Question: I am using a Wicket formpanel to allow admins of the webapp to edit user account data. There is a password field, where an admin can set a new password for a user and other account data fields. When I open the formpanel the browser autofills the password field with MY password I saved in the browser. This field should be left blank by default. In addition the browser inserts my username ("admin") in the field for the mobile number!

Is there a way to avoid this behavior by changing the code of the formfield? For example prohibit autofill or something like this?
Here are the relevant code parts:
'''
mobile = new TextField<String>("mobile");
mobile.add(PhonenumberValidator.getInstance());
mobile.setOutputMarkupId(true);
addToForm(new FencedFeedbackPanel("mobileCfp", mobile));
addToForm(mobile);
generatedPassword = new GeneratedPasswordLabelPanel("generatedPassword");
generatedPassword.setOutputMarkupId(true);
generatePassword = new IndicatingAjaxLink<Void>("generatePassword"){
private static final long serialVersionUID = 6759645521399346111L;
@Override
public void onClick(AjaxRequestTarget target) {
generatedPasswordString = PasswordGenerator.generatePassword(8);
generatedPassword.setPasswordString(generatedPasswordString);
target.add(generatedPassword);
}
};
newPassword = new PasswordTextField("newPassword");
newPassword.add(PasswordValidator.getInstance());
newPassword.setOutputMarkupId(true);
newPassword.setModel(new Model<String>());
newPassword.setRequired(false);
newPassword.setResetPassword(true);
newPassword.add(new RequiredLabelBehavior());
confirmPassword = new PasswordTextField("confirmPassword");
confirmPassword.setOutputMarkupId(true);
confirmPassword.setModel(new Model<String>());
confirmPassword.setRequired(false);
confirmPassword.setResetPassword(true);
confirmPassword.add(new RequiredLabelBehavior());
pwContainer = new WebMarkupContainer("pwContainer");
pwContainer.add(confirmPassword);
pwContainer.add(newPassword);
pwContainer.add(generatePassword);
pwContainer.add(generatedPassword);
pwContainer.add(new FencedFeedbackPanel("newPasswordCfp", newPassword));
pwContainer.add(new FencedFeedbackPanel("confirmPasswordCfp", confirmPassword));
pwContainer.setVisible(ajax);
addToForm(pwContainer);
'''
And this is the Wicket-Html Code:
'''
<?xml version="1.0" encoding="UTF-8"?>
'''
'''
<div wicket:id="emailCfp" />
<input wicket:id="email" type="text" />
<div class="brclear"></div>
<select wicket:id="account.salutation" />
<div class="brclear"></div>
<input wicket:id="title" type="text" style="width:100px" />
<div class="brclear" />
<div wicket:id="firstnameCfp" />
<input wicket:id="firstname" type="text" />
<div class="brclear"></div>
<div wicket:id="lastnameCfp" />
<input wicket:id="lastname" type="text" />
<div class="brclear"></div>
<div wicket:id="phoneCfp" />
<label><wicket:message key="phone" /></label><input wicket:id="phone" type="text" />
<div class="brclear"></div>
<div wicket:id="birthday" />
<div class="brclear" />
<div wicket:id="mobileCfp" />
<label><wicket:message key="mobile" /></label><input wicket:id="mobile" type="text" />
<div class="brclear"></div>
</fieldset>
<fieldset wicket:id="imageContainer">
<legend><wicket:message key="legend.picture" /></legend>
<div>
<img style="float: left; margin: 0px 5px 5px 0px;" wicket:id="userImage" />
<br />
<span wicket:id="blob"></span>
</div>
</fieldset>
<fieldset wicket:id="pwContainer">
<legend><wicket:message key="legend.pw" /></legend>
<input type="button" wicket:id="generatePassword" wicket:message="value:generatePassword" />
<div style="float:left;">
<div wicket:id="generatedPassword" />
</div>
<div class="brclear"></div>
<div wicket:id="newPasswordCfp" />
<input wicket:id="newPassword" type="password" />
<div class="brclear"></div>
<div wicket:id="confirmPasswordCfp" />
<input wicket:id="confirmPassword" type="password" />
<div class="brclear"></div>
</fieldset>
<wicket:child />
</wicket:extend>
'''
Thank you!
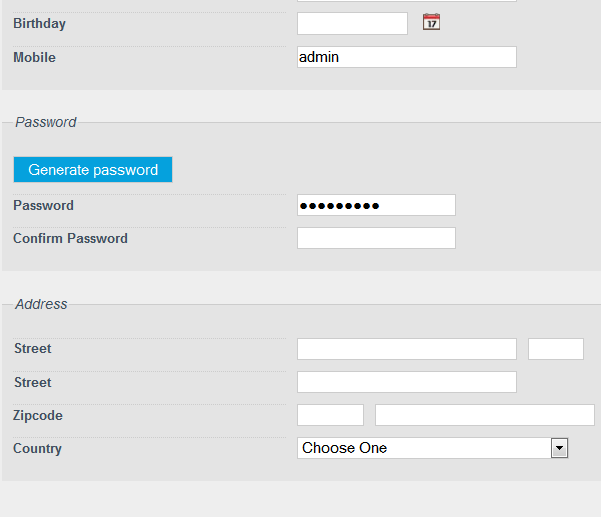
Answer: The following code will show you how to deactivate auto fill for a HTML form. I think that is what you need. But I do not know how to set this value in Java. 'autocomplete="off"' is the magic parameter.
'''
<form action="demo_form.asp" method="get" autocomplete="off">
First name:<input type="text" name="fname"><br>
E-mail: <input type="email" name="email"><br>
<input type="submit">
</form>
'''
I found something at <URL>, but I'm not sure if it works.
'newPassword.put("autocomplete", "off");'
and the same for the username input field object.